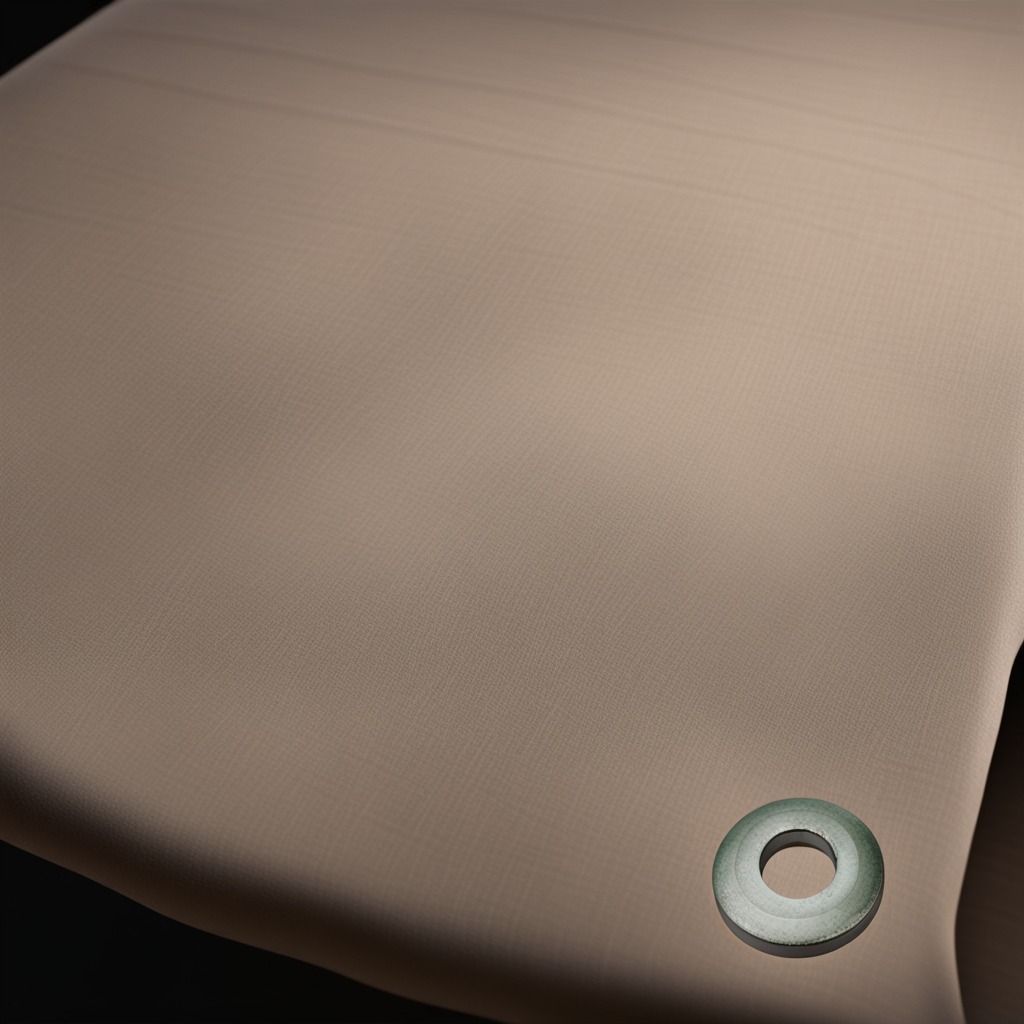
A flat metal washer is lying on a wooden table.